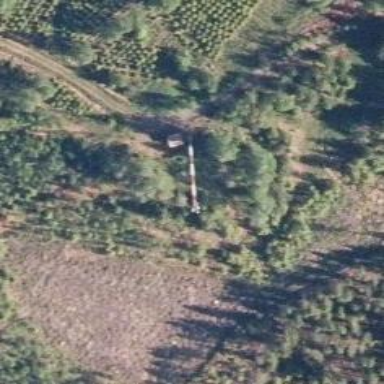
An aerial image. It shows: Man-made mast used for communication purposes.